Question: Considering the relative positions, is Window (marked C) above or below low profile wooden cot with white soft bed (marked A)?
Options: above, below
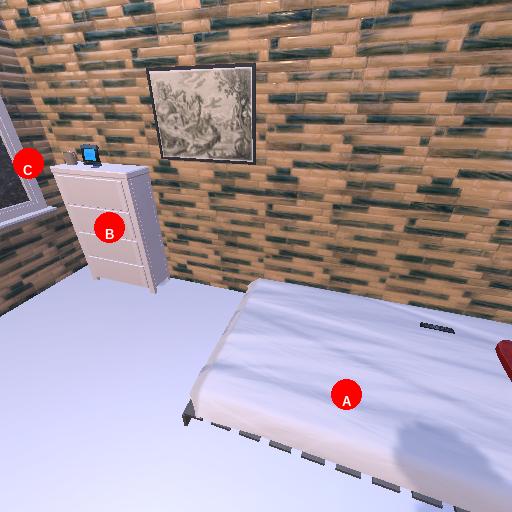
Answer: above